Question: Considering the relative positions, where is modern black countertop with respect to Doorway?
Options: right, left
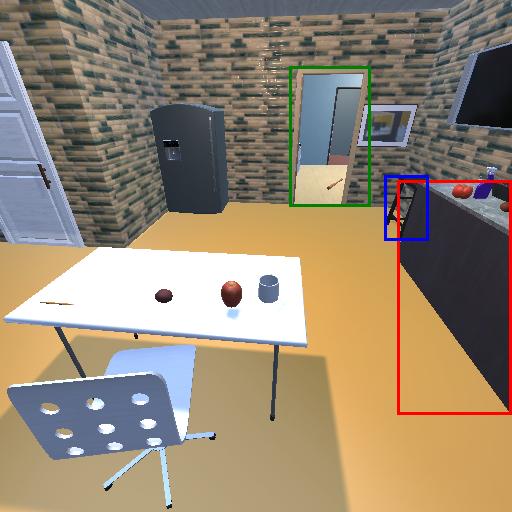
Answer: right